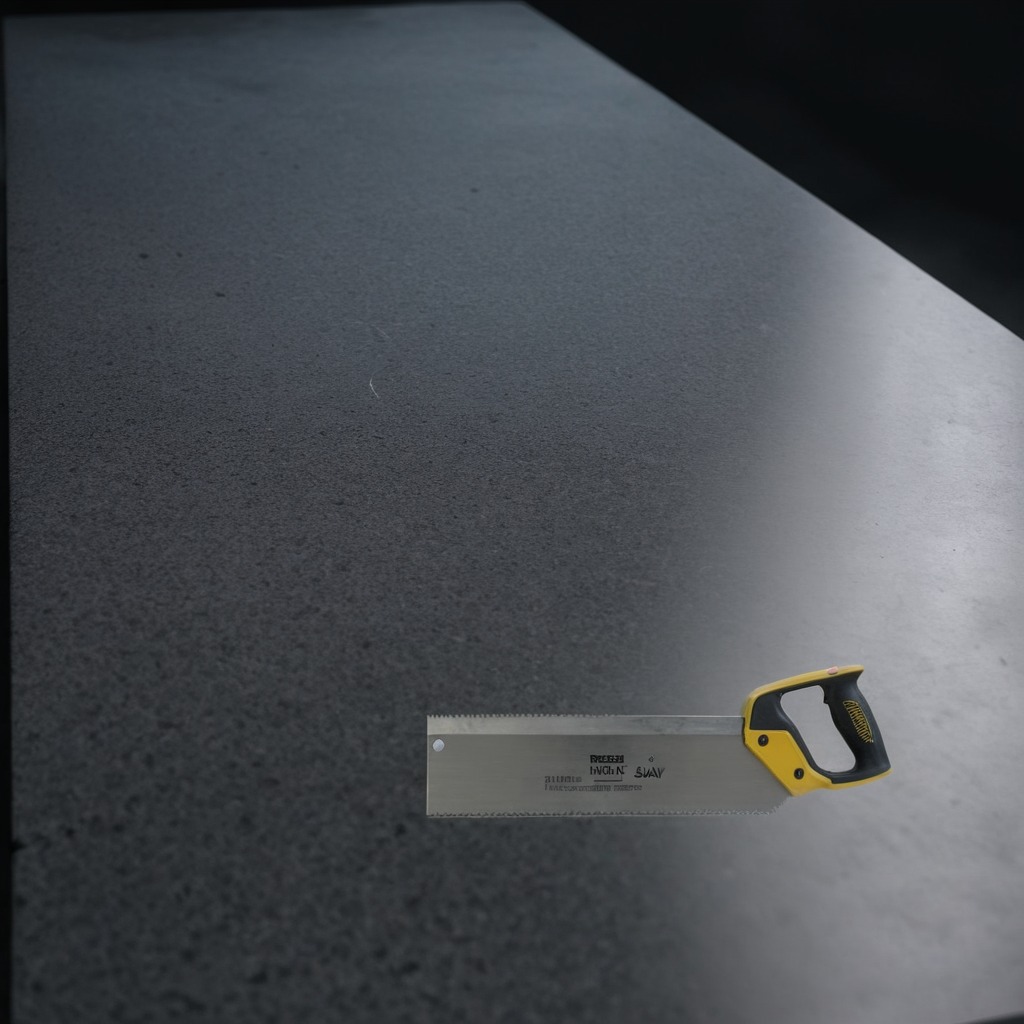
A metal saw is lying on a clean granite table inside a workshop at night.